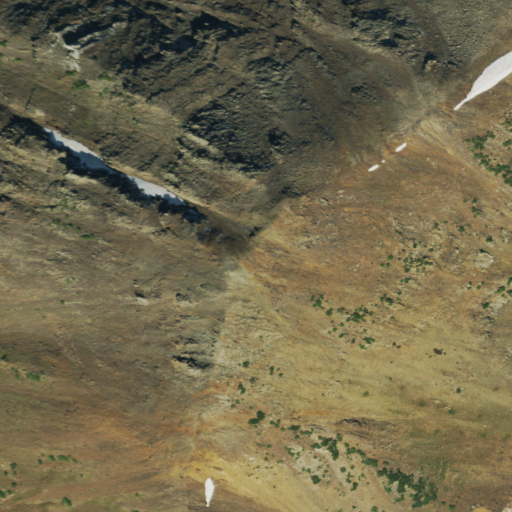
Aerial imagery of mountain in Colorado named Crystal Peak containing barren land, shrub, grassland, snow, and evergreen forest